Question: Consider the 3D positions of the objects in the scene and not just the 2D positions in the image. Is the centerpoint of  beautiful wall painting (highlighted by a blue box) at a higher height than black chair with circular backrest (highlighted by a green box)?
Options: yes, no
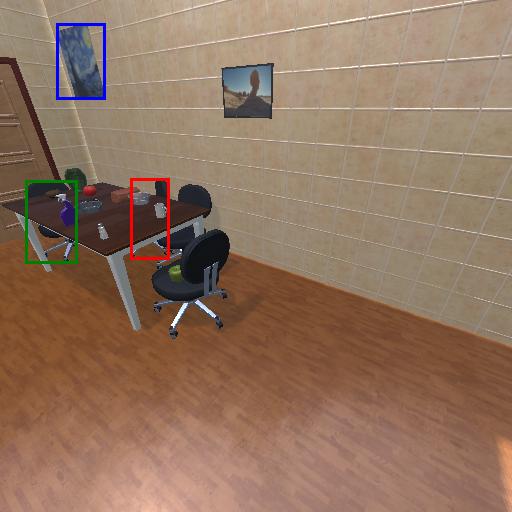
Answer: yes